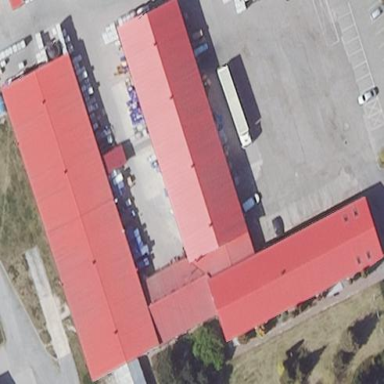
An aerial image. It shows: Industrial building.